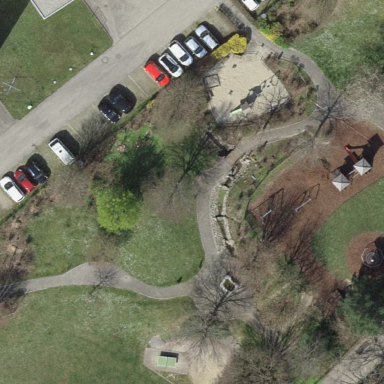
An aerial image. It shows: Playground area for leisure activities on the land.